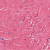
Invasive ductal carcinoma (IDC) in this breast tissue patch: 0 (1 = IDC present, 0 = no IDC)